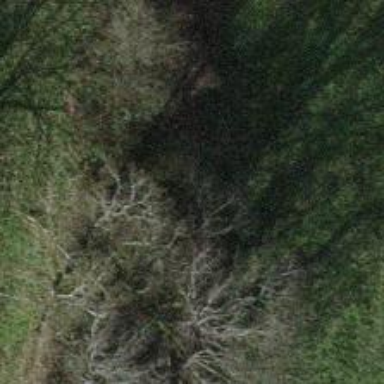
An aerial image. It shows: Row of trees in natural setting.